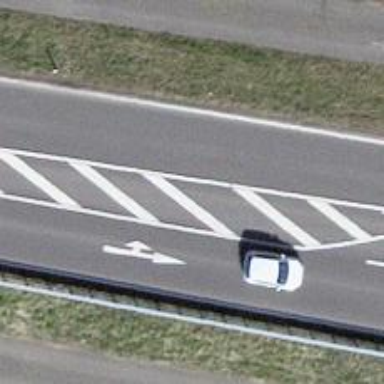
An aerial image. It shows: Asphalt road classified as primary highway.